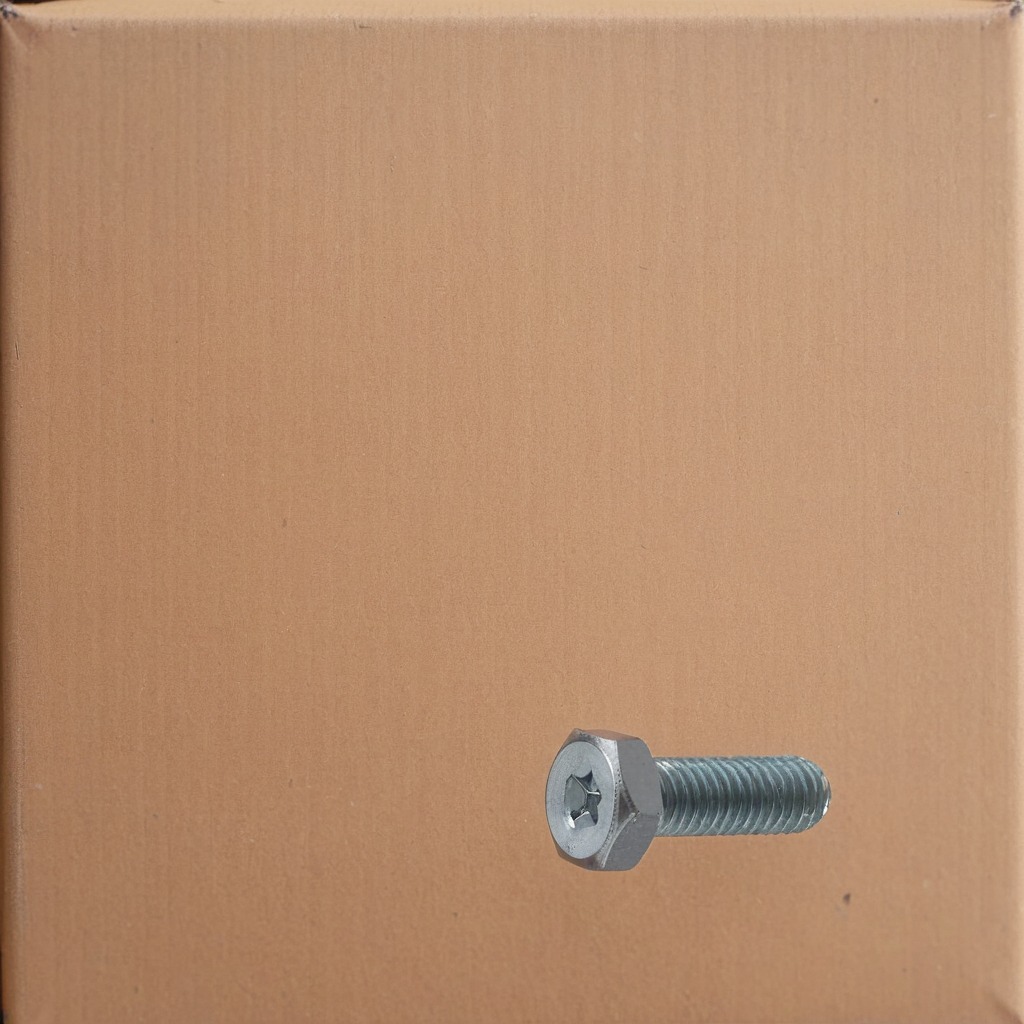
A metal screw lies on the cardboard box surface.